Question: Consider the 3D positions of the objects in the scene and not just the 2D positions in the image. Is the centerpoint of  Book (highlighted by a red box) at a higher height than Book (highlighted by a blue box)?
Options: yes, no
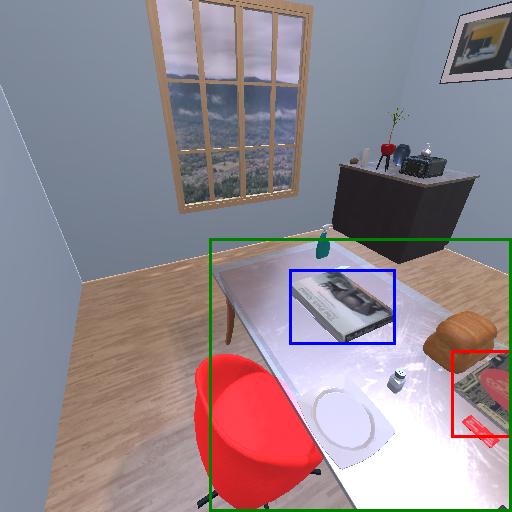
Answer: yes